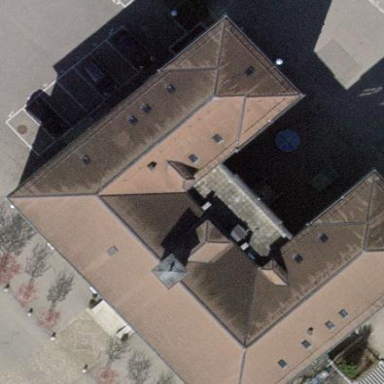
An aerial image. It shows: School building.